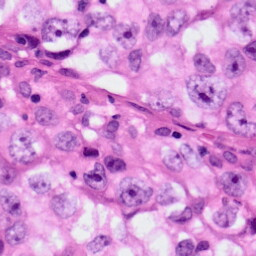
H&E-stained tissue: Lung